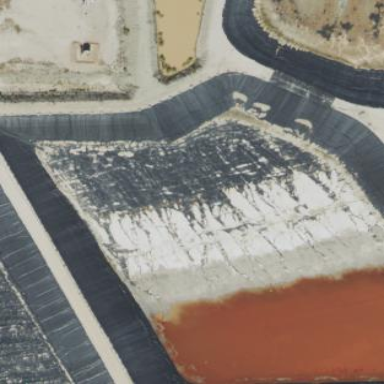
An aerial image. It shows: Tailings reservoir.